Question: I have an application under development with the following scenario
There are 4 multi-select dropdowns:
1. DropDown1: Market Offering, which has <option>'s as SS, IE and HIX
2. DropDown2: Technology, which has values based on the optgroup i.e Application is the optgroup label and then its corresponding values e.g Java, Java EE. There are 4 such optgroups
3. DropDown3: Business Process - Specific to the business scenario but again list of select options
4. DropDown4: Project Scope : This too has multiple options which the user can select.
The user can select multiple values from the dropdowns above, none of them are mandatory and then click on Search Button
These values are used to search inside an xml file(DataSets.xml, given below) and the response should be Array of '<State>' elements within a given '<DataSet>', If there are multiple '<DataSet>' elements that match the query, the resultant array should contain all of the '<State>' element values:
'''
<DataSets xmlns:xsi="http://www.w3.org/2001/XMLSchema-instance" xsi:noNamespaceSchemaLocation="file://DataSets.xsd">
<DataSet>
<MarketOffering>IE</MarketOffering>
<Technology>
<Application>J2EE</Application>
<Database>Oracle</Database>
<Middleware>MuleESB</Middleware>
<Reporting>Crystal Reports</Reporting>
<Correspondence>HPEx</Correspondence>
<RulesEngine>Corticon</RulesEngine>
</Technology>
<BizProcess>Registration</BizProcess>
<ProjectScope>SNAP</ProjectScope>
<State>MT</State>
<State>RI</State>
</DataSet>
<DataSet>
<MarketOffering>SS</MarketOffering>
<Technology>
<Application>.NET</Application>
<Database>Oracle</Database>
<Middleware>MuleESB</Middleware>
<Reporting>CrystalReports</Reporting>
<Correspondence>HPEx</Correspondence>
<RulesEngine>Corticon</RulesEngine>
</Technology>
<BizProcess>Registration</BizProcess>
<ProjectScope>SNAP</ProjectScope>
<State>SD</State>
<State>AZ</State>
</DataSet>
</DataSets>
'''
The condition of filtering is:
1. Options selected within the dropdown has a "OR" condition i.e if either of the values given in the dropdown e.g MarketOffering i.e SS, IE or HIX is found in the XML, its a match.
2. Criteria across dropdown becomes AND condition i.e MarketOffering as 'IE' AND Technology as 'J2EE' and ProjectScope as 'SNAP'
Following is the JQuery which I have written(Pretty naive I know, this is what happens when a Java Developer writes jQuery... :-)) uptil now but this isnt achieving all that I require. Can someone please help me in solving this riddle:
'''
<script>
$(document).ready(function () {
$(".searchLink").click(function () {
var solutionTypeArray = [];
$('#solutionType option:selected').each(function (i, selected) {
solutionTypeArray[i] = $(selected).val();
});
var applicationTypeArray = [];
var databaseTypeArray = [];
var middlewareArray = [];
var correspondenceArray = [];
var reportingArray = [];
var rulesArray = [];
$('#technology option:selected').each(function (i, selected) {
if ($(selected).parent().prop('label') == 'Application') {
applicationTypeArray[i] = $(selected).val();
} else if ($(selected).parent().prop('label') == 'Database') {
databaseTypeArray[i] = $(selected).val();
} else if ($(selected).parent().prop('label') == 'Middleware') {
middlewareArray[i] = $(selected).val();
} else if ($(selected).parent().prop('label') == 'Reporting') {
reportingArray[i] = $(selected).val();
} else if ($(selected).parent().prop('label') == 'Correspondence') {
correspondenceArray[i] = $(selected).val();
} else if ($(selected).parent().prop('label') == 'Rules Engine') {
rulesArray[i] = $(selected).val();
}
});
var bizProcessArray = [];
$('#bizProcesses option:selected').each(function (i, selected) {
bizProcessArray[i] = $(selected).val();
});
var projectScopeArray = [];
$('#projectScope option:selected').each(function (i, selected) {
projectScopeArray[i] = $(selected).val();
});
$.ajax({
type: "GET",
url: "DataSets.xml",
dataType: "xml",
success: function (xml) {
//Read the DataSet element and find the children's value to compare with HTML values
var $dataset = $(xml).find("DataSet");
$dataset.each(function () {
var marketOfferingFlag = false;
$dataset.find("MarketOffering").each(function () {
if ($.inArray($(this).text(), solutionTypeArray) != -1) {
marketOfferingFlag = true;
}
});
var bizProcessFlag = false;
$dataset.find("BizProcess").each(function () {
if ($.inArray($(this).text(), bizProcessArray) != -1) {
bizProcessFlag = true;
}
});
var projectScopeFlag = false;
$dataset.find("ProjectScope").each(function () {
if ($.inArray($(this).text(), projectScopeArray) != -1) {
projectScopeFlag = true;
}
});
var applicationTypeFlag = false;
$dataset.find("Application").each(function () {
if ($.inArray($(this).text(), applicationTypeArray) != -1) {
applicationTypeFlag = true;
}
});
var databaseTypeFlag = false;
$dataset.find("Database").each(function () {
if ($.inArray($(this).text(), databaseTypeArray) != -1) {
databaseTypeFlag = true;
}
});
var middelWareFlag = false;
$dataset.find("Middleware").each(function () {
if ($.inArray($(this).text(), middlewareArray) != -1) {
middelWareFlag = true;
}
});
var correspondenceFlag = false;
$dataset.find("Correspondence").each(function () {
if ($.inArray($(this).text(), correspondenceArray) != -1) {
correspondenceFlag = true;
}
});
var reportingFlag = false;
$dataset.find("Reporting").each(function () {
if ($.inArray($(this).text(), reportingArray) != -1) {
reportingFlag = true;
}
});
var rulesFlag = false;
$dataset.find("RulesEngine").each(function () {
if ($.inArray($(this).text(), rulesArray) != -1) {
rulesFlag = true;
}
});
if (marketOfferingFlag || bizProcessFlag || projectScopeFlag || applicationTypeFlag
|| databaseTypeFlag || rulesFlag || correspondenceFlag || reportingFlag || middelWareFlag) {
var array = $dataset.find("State").map(function () {
return $(this).text();
}).get();
alert(array)
}
});
},
error: function () {
alert("XML File : DataSets.xml cannot be loaded successfuly. Please check the path and try again.");
}
});
});
});
</script>
'''
Hope someone would be able to help me out.
Thanks
Edit: Providing the snapshot of the exact requirement:

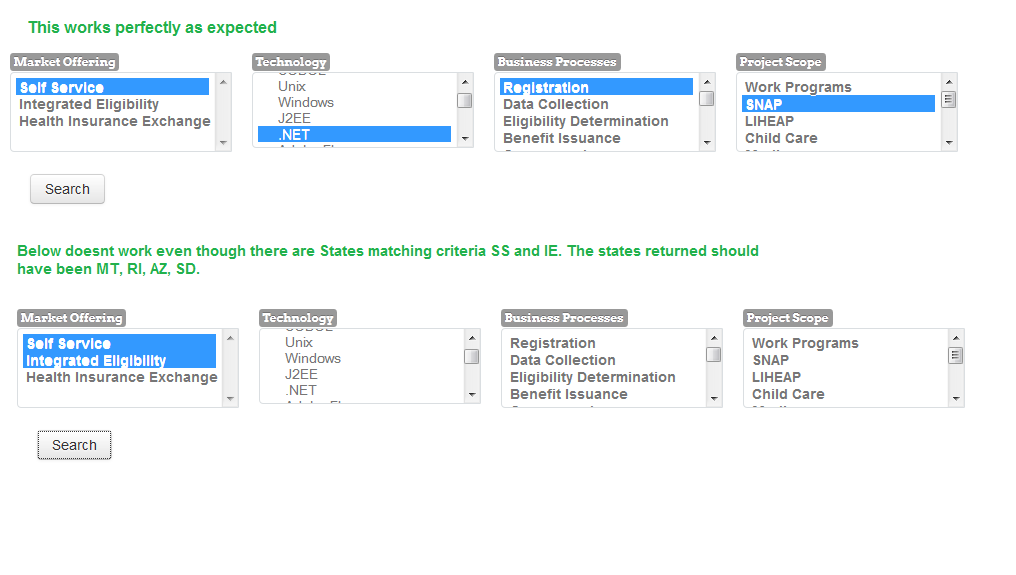
Answer: ok try this:
HTML:
'''
<body>
<select id="solutionType" multiple>
<option>0</option>
<option>SS</option>
<option>IE</option>
<option>HIX</option>
</select>
<select id="technology" multiple>
<option>0</option>
<optgroup label="Application">
<option>JAVA</option>
<option>JEE</option>
<option>J2EE</option>
</optgroup>
<optgroup label="Database">
<option>Oracle</option>
</optgroup>
</select>
<select id="bizProcesses" multiple>
<option>0</option>
<option>Registration</option>
</select>
<select id="projectScope" multiple>
<option>0</option>
<option>SNAP</option>
</select>
<button class="searchLink">Search</button>
</body>
'''
JS:
'''
<script>
$(document).ready(function() {
$(".searchLink").click(function() {
var solutionType = $("#solutionType").val();
var techOpts = new Array();
$('#technology :selected').each(function() {
var obj = {
label: $(this).parent().attr("label"),
value: $(this).val()
};
techOpts.push(obj);
});
var bizProcesses = $("#bizProcesses").val();
var projectScope = $("#projectScope").val();
$.ajax({
type: "GET",
url: "DataSets.xml",
dataType: "xml",
success: function(xml) {
var $dataset = $(xml).find("DataSet");
$dataset.each(function(k) {
var $dataset_element = $(this);
var arr = new Array();
if (solutionType != 0) {
var solArr = new Array();
$.each(solutionType, function(k) {
if ($dataset_element.find("MarketOffering").text() === solutionType[k]) {
//solArr.push(solutionType[k]);
solArr.push(true);
} else {
solArr.push(false);
}
});
arr.push(solArr);
} else {
arr.push(false);
}
if (techOpts[0].value != 0) {
var techArr = new Array();
$.each(techOpts, function(k, v) {
if ($dataset_element.find(v.label).text() === v.value) {
techArr.push(true);
} else {
techArr.push(false);
}
});
arr.push(techArr);
} else {
arr.push(false);
}
if (bizProcesses != 0) {
var bizArr = new Array();
$.each(bizProcesses, function(k) {
if ($dataset_element.find("BizProcess").text() === bizProcesses[k]) {
//bizArr.push(bizProcesses[k]);
bizArr.push(true);
} else {
bizArr.push(false);
}
});
arr.push(bizArr);
} else {
arr.push(false);
}
if (projectScope != 0) {
var projhArr = new Array();
$.each(projectScope, function(k) {
if ($dataset_element.find("ProjectScope").text() === projectScope[k]) {
//projhArr.push(projectScope[k]);
projhArr.push(true);
} else {
projhArr.push(false);
}
});
arr.push(projhArr);
} else {
arr.push(false);
}
var foundArr = new Array();
$.each(arr, function(k, v) {
if (v) {
if (v.length > 0 && $.inArray(true, v) > -1) {
foundArr.push(true);
} else {
foundArr.push(false);
}
}
});
if (foundArr.length > 0 && $.inArray(false, foundArr) == -1) {
var array = $dataset_element.find("State").map(function() {
return $(this).text();
}).get();
alert(array);
}
});
},
error: function() {
alert("XML File : DataSets.xml cannot be loaded successfuly. Please check the path and try again.");
}
});
});
});
</script>
'''